Question: Our organization requires SSL for access to our ldap server. When I set up our LDAP server in Mac OS X's Contacts application, I am able to search just fine for people in our organization. However, using the command line app ldapsearch doesn't seem to work.
The problem is that our organization, while using SSL, does not require a username or a password. I can't seem to get ldapsearch to not require a password.
Here's the command I'm using:
'''
ldapsearch -H ldaps://ldap.example.com -b "" -s base "objectclass=*"
SASL/DIGEST-MD5 authentication started
Please enter your password:
'''
Here is the contents of my /etc/openldap/ldap.conf
'''
HOST ldap.example.com
PORT 636
TLS_REQCERT never
'''
Here are the settings that work just fine in Mac OS X's Contacts application, and don't require a username or password:

What's the correct ldapsearch concoction to use for this server?
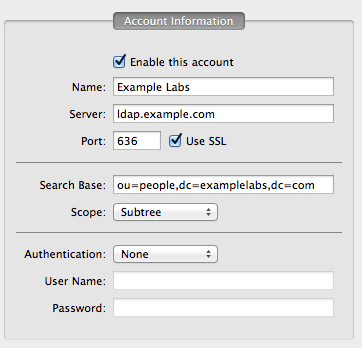
Answer: You need the -x option. Try something like:
'''
ldapsearch -x -H ldaps://ldap.example.com -b "ou=people,dc=examplelabs,dc=com" -s sub "objectclass=inetorgperson"
'''